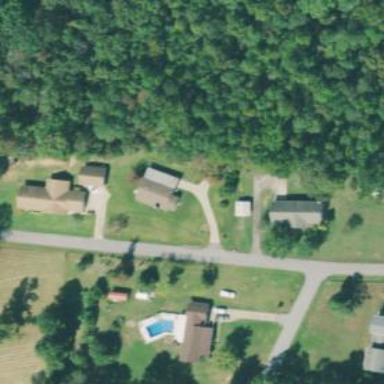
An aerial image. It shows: Driveway leading to service road.